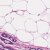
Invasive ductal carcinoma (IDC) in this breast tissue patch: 0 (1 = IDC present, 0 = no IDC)